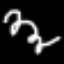
Label: squiggle